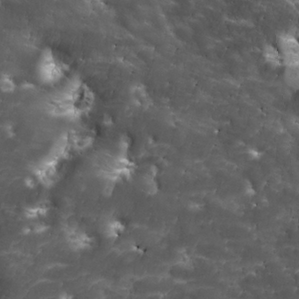
Label: non_frost